Question:
I got a Ryacas expression like this, and I want to extract the coefficient of x^4,11. How should I write the code to get this, thanks.
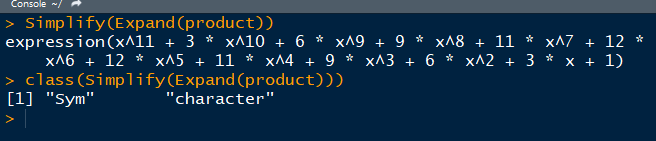
Answer: Hope this helps:
'''
x <- Sym("x")
P <- (x+1)*(x+2)*(x+3)
Expand(P)
# expression(x^3 + 6 * x^2 + 11 * x + 6)
# coefficient of x^2:
yacas("Coef((x+1)*(x+2)*(x+3), x, 2)")
# expression(6)
# or:
yacas(paste0("Coef(", P, ",x , 2)"))
# expression(6)
'''
---
# EDIT 2020-02
Updated for the new version of 'Ryacas':
'''
library(Ryacas)
x <- ysym("x")
yac_assign((x+1)*(x+2)*(x+3), "P")
### expand the polynomial
yac_str("Expand(P)")
# [1] "x^3+6*x^2+11*x+6"
### extract coefficient of x^2:
yac_str("Coef(P, x, 2)")
# [1] "6"
'''